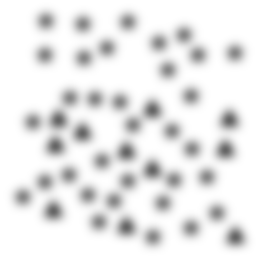
Squares: 0
Triangles: 11
Stars: 33
Total shapes: 44